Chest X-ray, PA view. Patient: 35 years old, sex F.
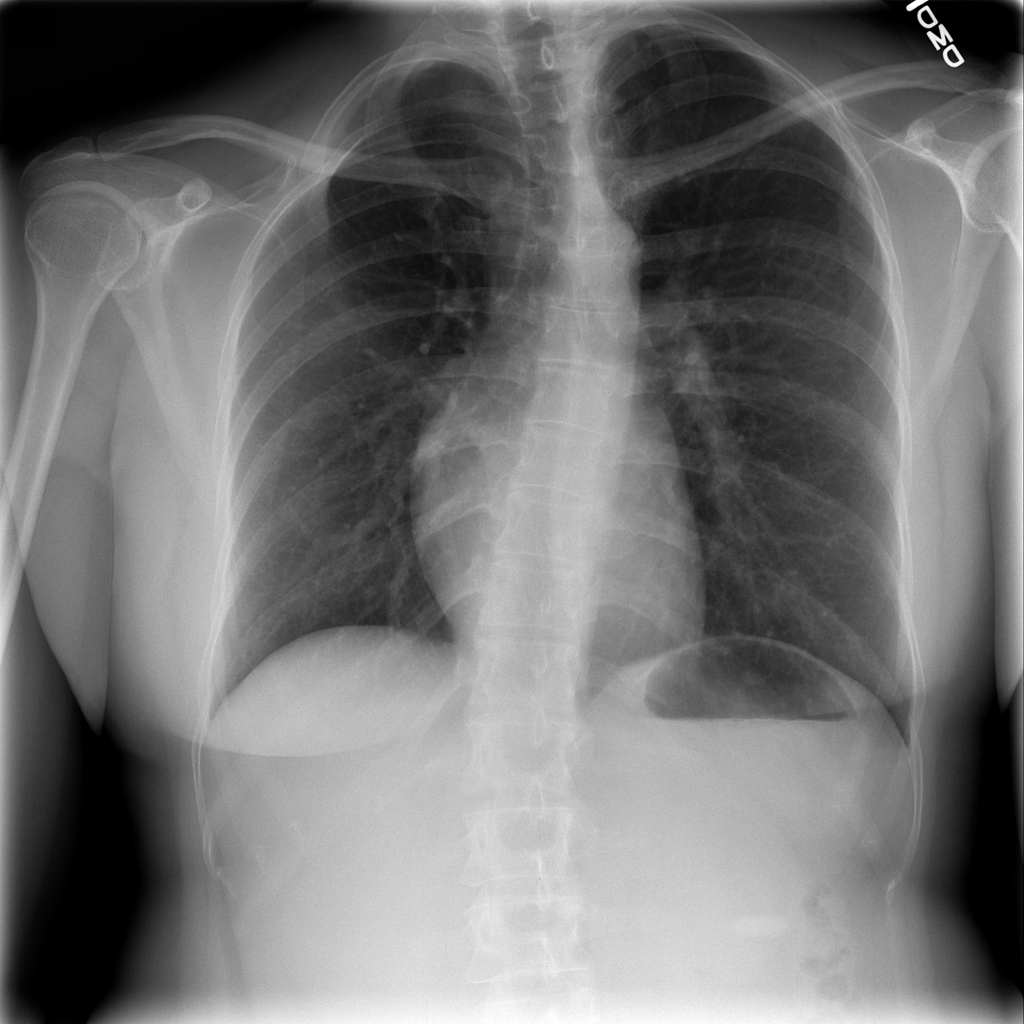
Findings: No Finding